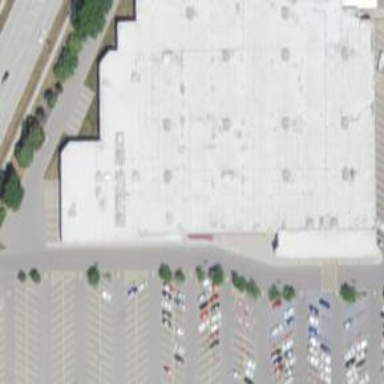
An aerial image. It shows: Department store building.